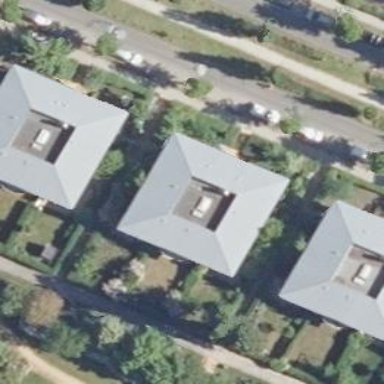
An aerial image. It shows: Quadruple saltbox roof shape on apartment building.